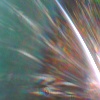
Label: sunburn